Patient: sex M, age 81
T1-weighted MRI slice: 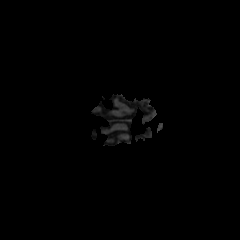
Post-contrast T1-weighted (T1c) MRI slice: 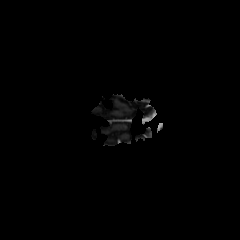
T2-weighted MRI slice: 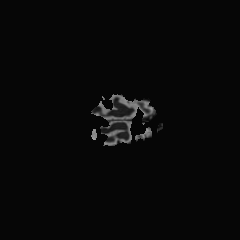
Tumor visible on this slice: no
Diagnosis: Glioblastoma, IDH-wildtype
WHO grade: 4